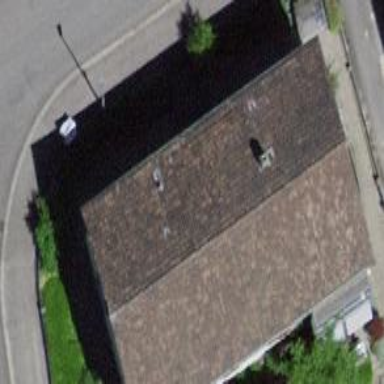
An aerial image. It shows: Gabled building.